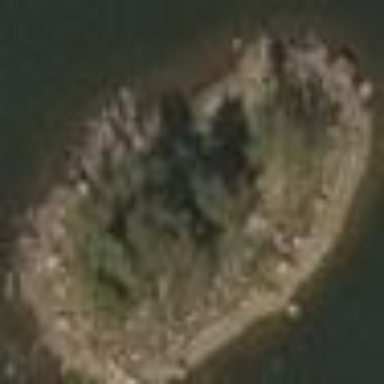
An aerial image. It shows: Islet along the natural coastline.